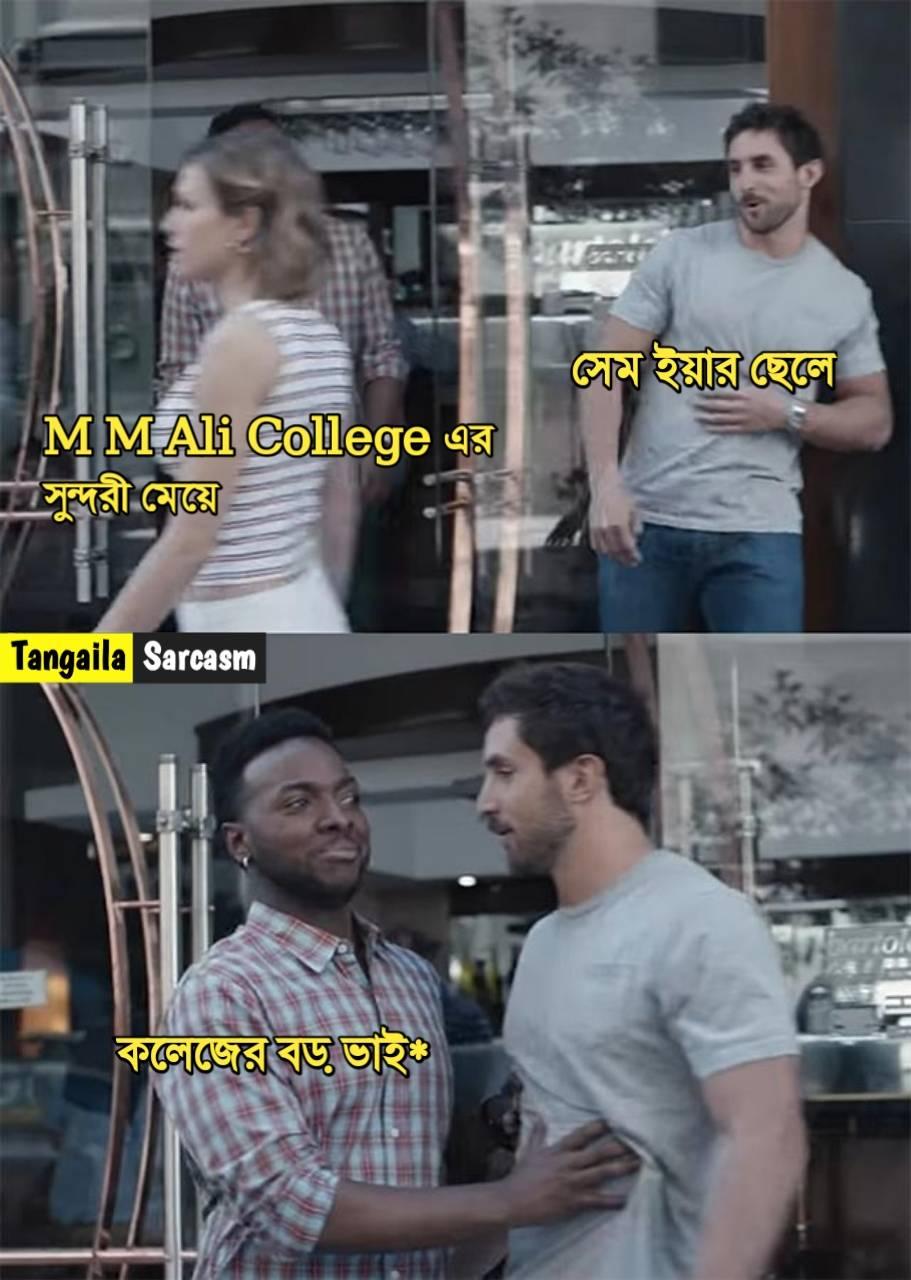
Caption: M M Ali College এর সুন্দরী মেয়ে  সেম ইয়ার ছেলে   কলেজের বড় ভাই*
Label: non-hate